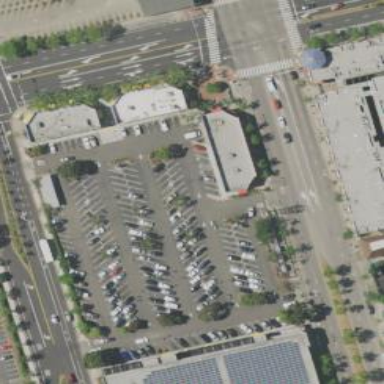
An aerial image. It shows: Parking space.